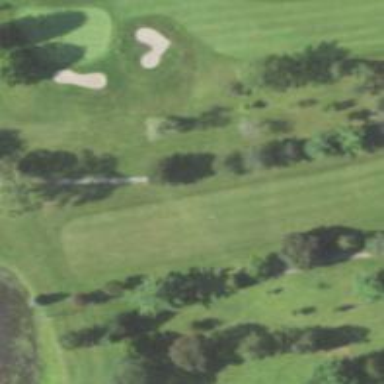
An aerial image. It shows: Golf hole.